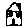
Label: house